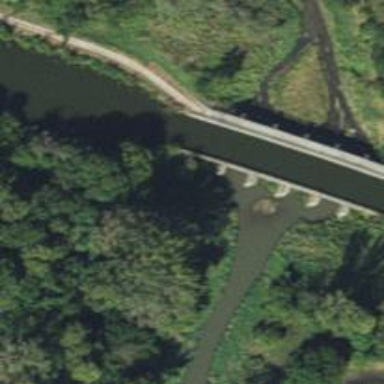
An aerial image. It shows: Aqueduct bridge over canal.